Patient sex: M
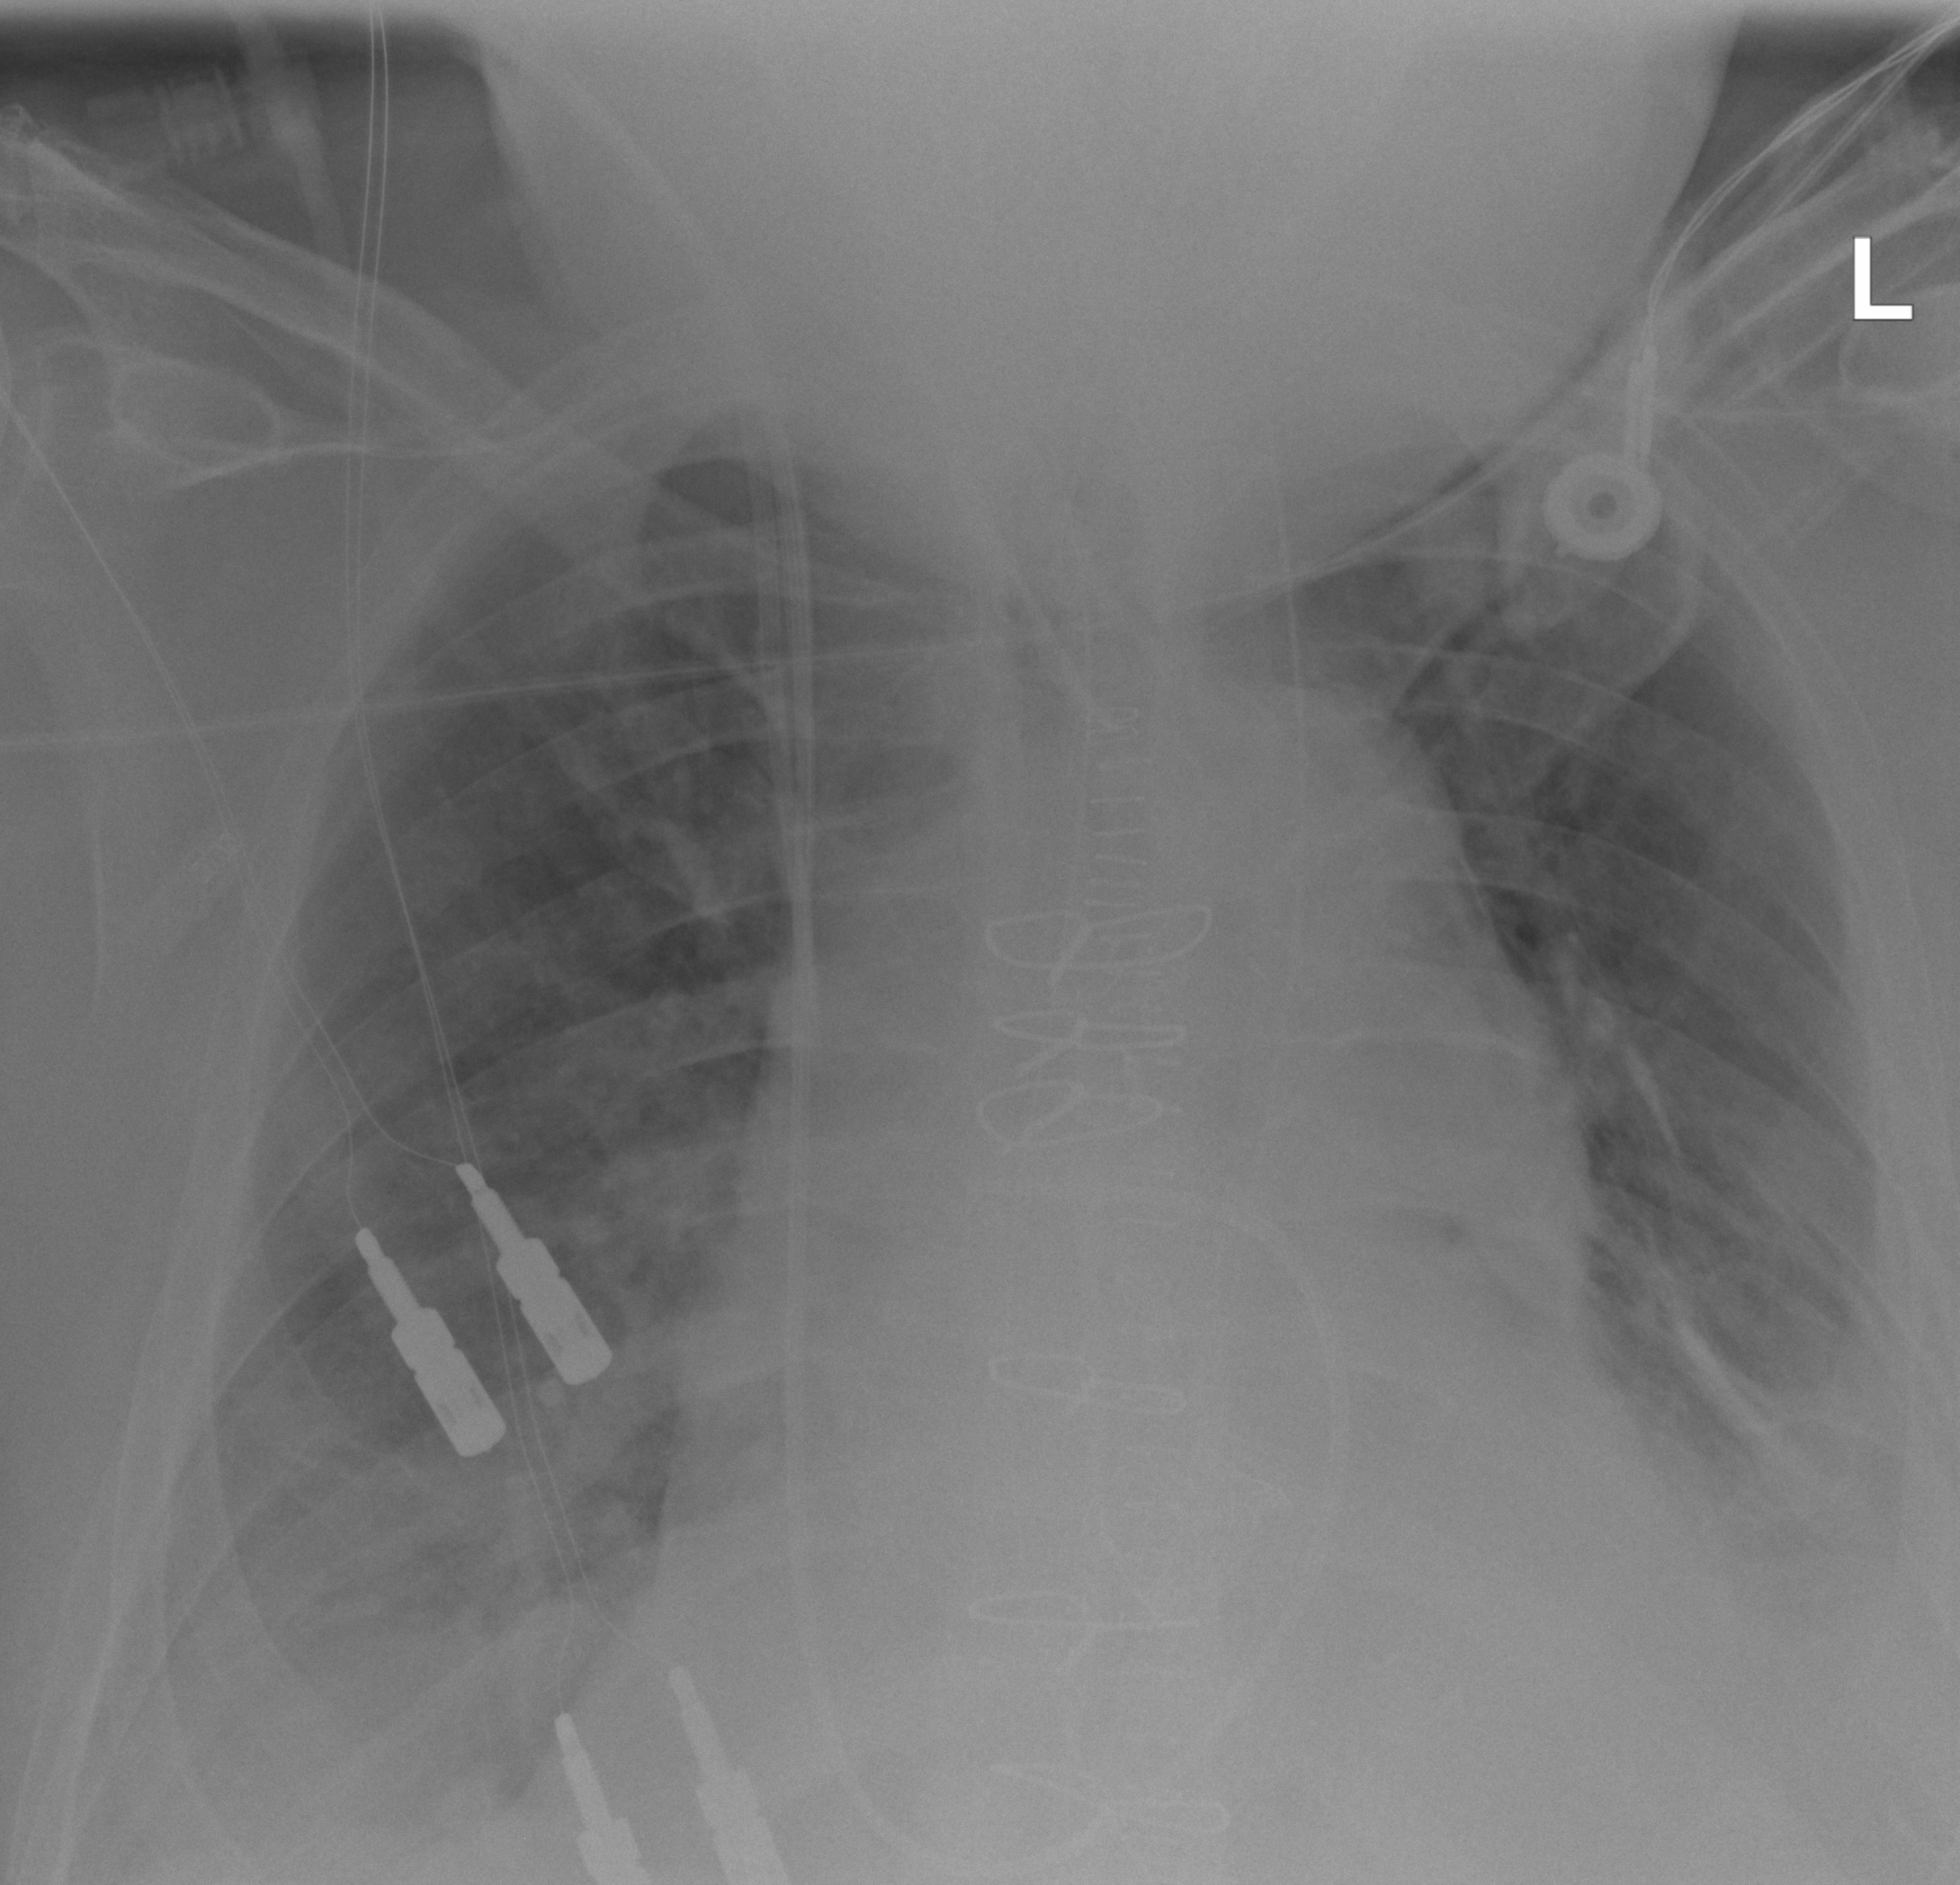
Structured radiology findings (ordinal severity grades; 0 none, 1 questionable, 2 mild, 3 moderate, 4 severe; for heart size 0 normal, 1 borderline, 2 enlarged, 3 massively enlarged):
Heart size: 3
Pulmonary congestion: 2
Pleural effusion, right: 2
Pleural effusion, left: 2
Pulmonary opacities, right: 2
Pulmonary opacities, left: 3
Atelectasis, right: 2
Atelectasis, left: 3